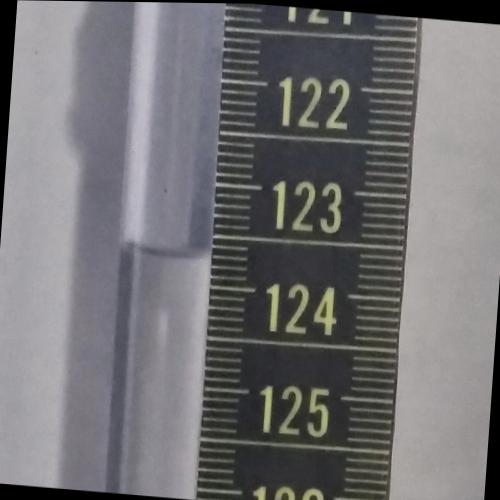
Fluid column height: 123.7 cm